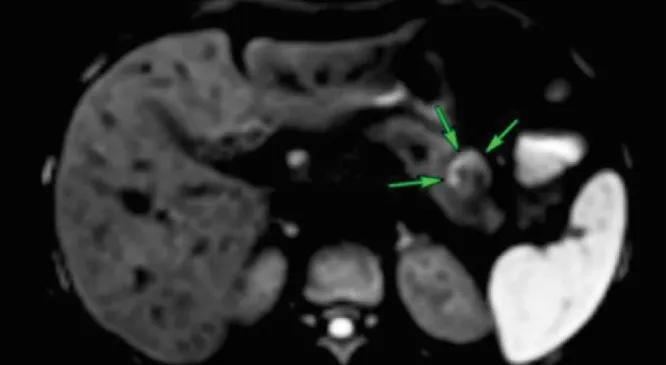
Magnetic resonance imaging six months postoperatively.
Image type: radiology (mri)